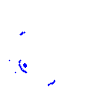
Particle: proton